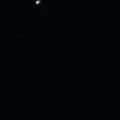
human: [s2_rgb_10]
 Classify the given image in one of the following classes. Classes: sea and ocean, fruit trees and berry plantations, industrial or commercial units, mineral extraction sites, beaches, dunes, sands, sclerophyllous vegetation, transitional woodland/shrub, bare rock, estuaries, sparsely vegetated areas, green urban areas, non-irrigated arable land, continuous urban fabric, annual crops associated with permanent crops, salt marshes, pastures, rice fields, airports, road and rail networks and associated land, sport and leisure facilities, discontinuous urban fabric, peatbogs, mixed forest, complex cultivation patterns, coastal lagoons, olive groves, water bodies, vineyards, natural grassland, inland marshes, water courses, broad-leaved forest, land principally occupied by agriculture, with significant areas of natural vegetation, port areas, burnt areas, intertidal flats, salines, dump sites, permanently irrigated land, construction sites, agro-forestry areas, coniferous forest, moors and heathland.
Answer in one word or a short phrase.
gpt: sea and ocean